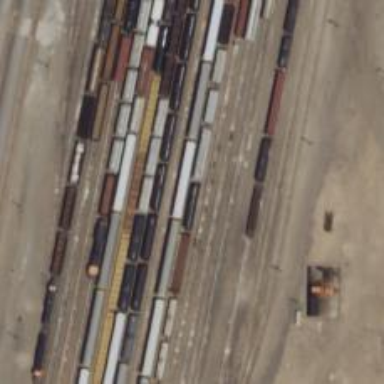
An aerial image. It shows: Railway yard.